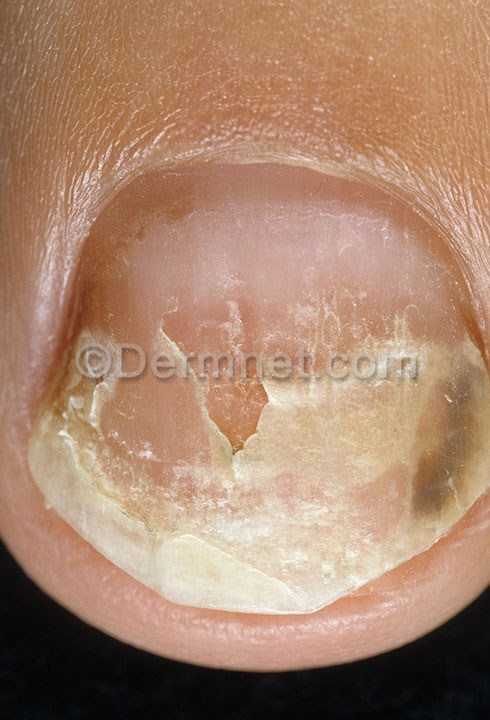
Disease: Nail Fungus and other Nail Disease